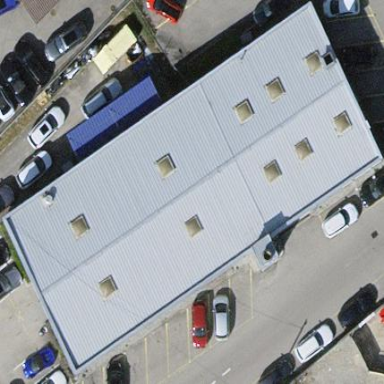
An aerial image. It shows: Commercial building.